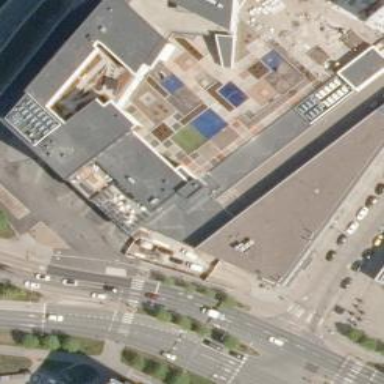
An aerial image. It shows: Part of building.